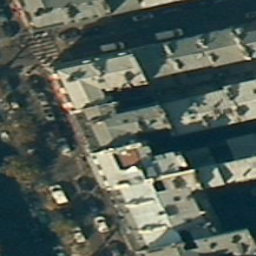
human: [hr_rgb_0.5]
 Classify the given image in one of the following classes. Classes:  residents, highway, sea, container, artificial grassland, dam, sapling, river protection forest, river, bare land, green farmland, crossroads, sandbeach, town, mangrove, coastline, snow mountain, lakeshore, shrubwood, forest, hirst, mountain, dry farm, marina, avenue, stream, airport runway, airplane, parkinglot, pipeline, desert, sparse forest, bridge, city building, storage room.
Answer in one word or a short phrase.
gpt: city building